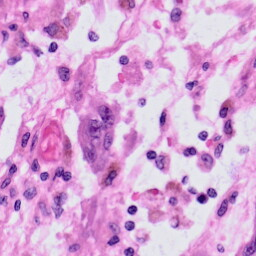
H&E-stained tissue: Skin